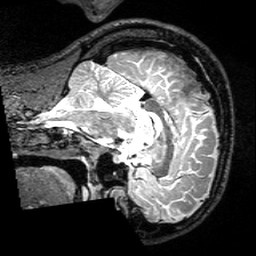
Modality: T2w
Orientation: sagittal
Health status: healthy
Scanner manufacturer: siemens
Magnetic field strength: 3 T
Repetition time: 4.8 s
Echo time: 0.458 s